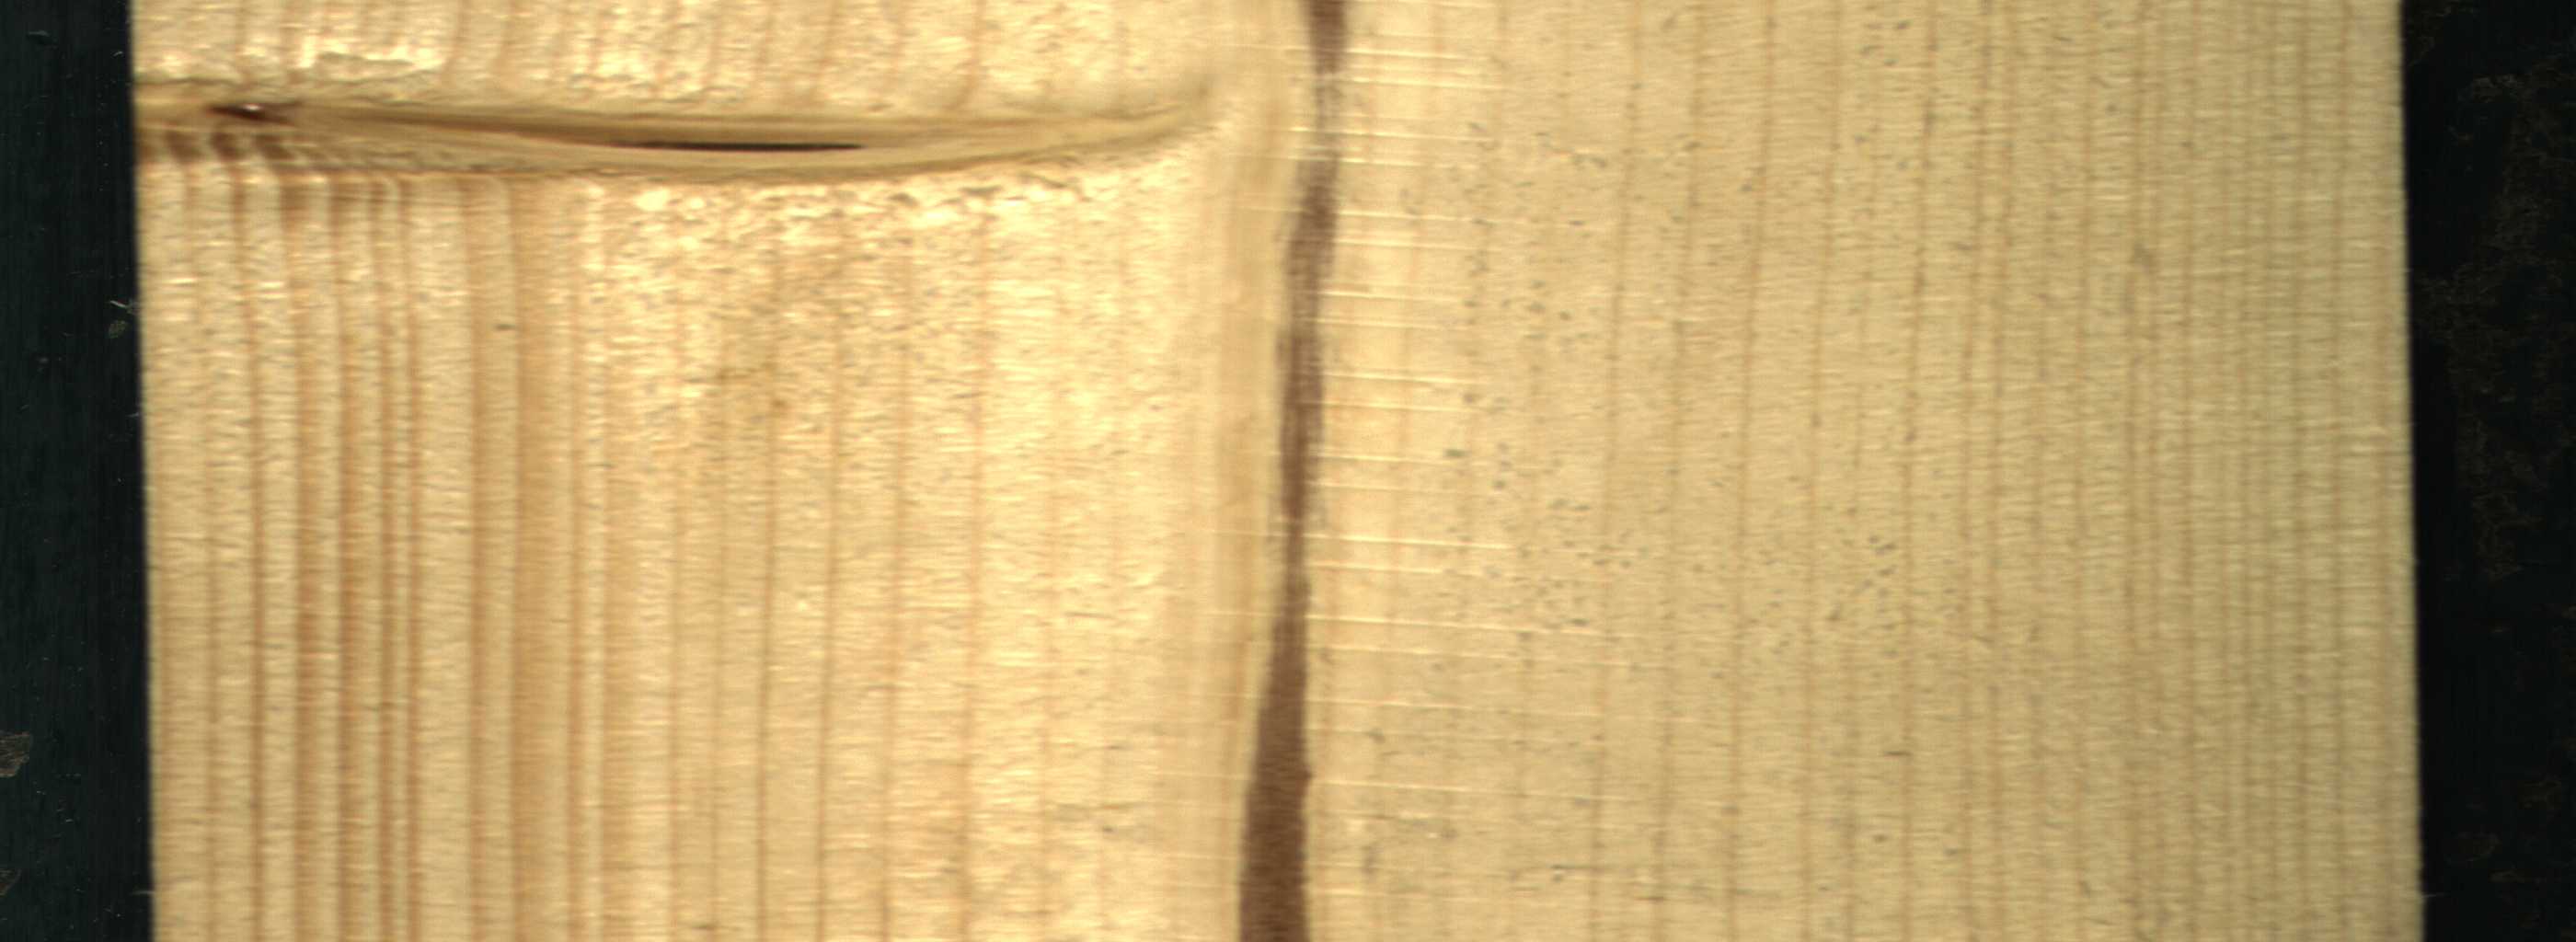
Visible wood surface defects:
Marrow
Live_Knot